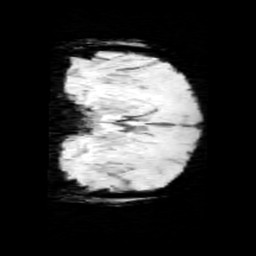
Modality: minIP
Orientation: coronal
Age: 10
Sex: female
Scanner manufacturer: siemens
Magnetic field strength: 3 T
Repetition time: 0.027 s
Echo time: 0.02 s